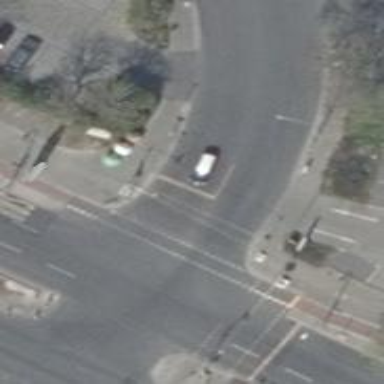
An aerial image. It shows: Asphalt footpath with unmarked crossing.